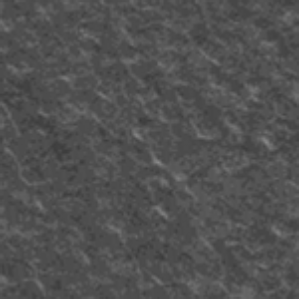
Label: frost